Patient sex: M
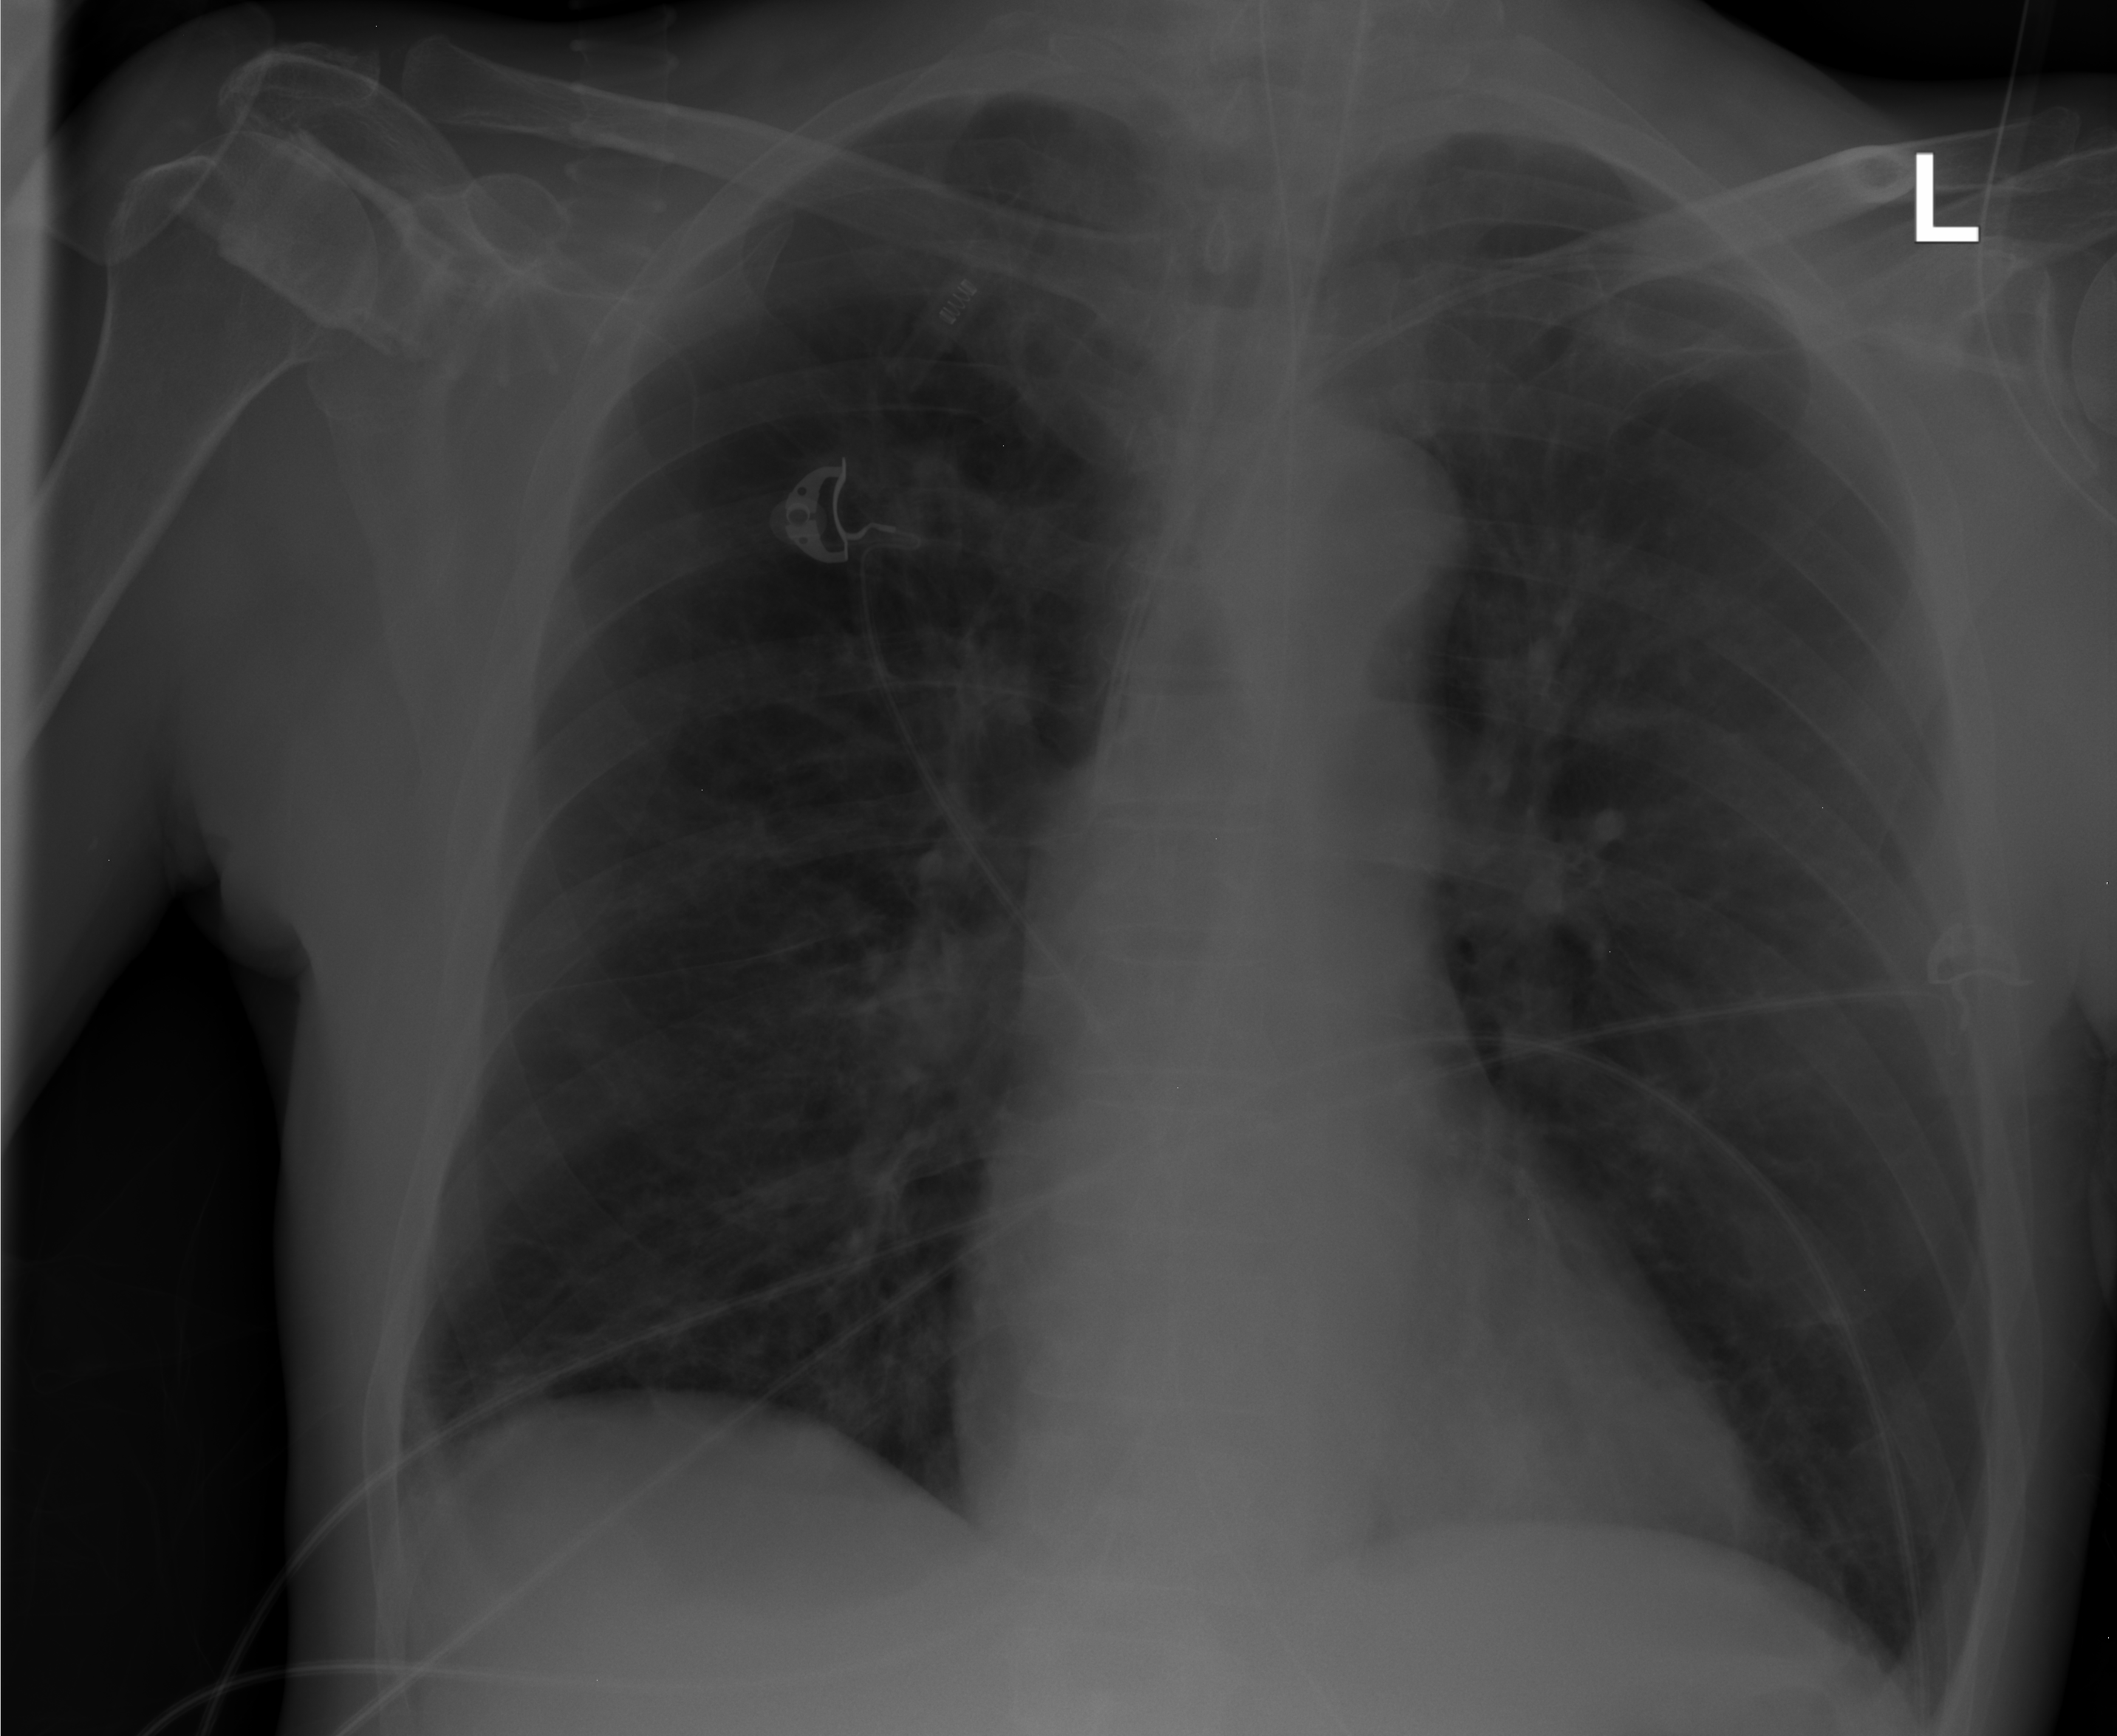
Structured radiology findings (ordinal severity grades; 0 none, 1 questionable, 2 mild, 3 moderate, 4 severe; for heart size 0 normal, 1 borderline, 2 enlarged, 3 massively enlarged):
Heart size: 0
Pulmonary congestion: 0
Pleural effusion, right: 0
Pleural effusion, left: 0
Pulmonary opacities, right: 1
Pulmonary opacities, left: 0
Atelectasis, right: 0
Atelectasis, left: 0